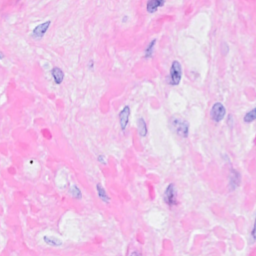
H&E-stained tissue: Breast